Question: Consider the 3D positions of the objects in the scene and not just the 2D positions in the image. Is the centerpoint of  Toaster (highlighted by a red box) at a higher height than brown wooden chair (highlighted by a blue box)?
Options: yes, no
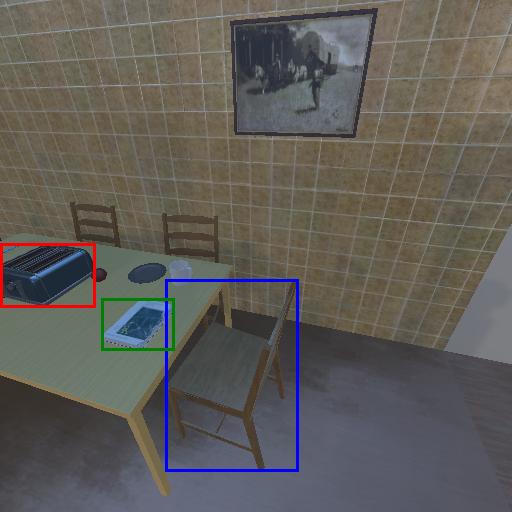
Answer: yes